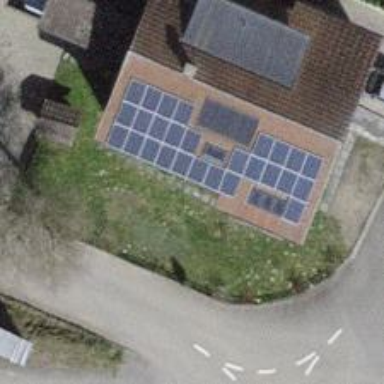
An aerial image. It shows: Solar power generator with photovoltaic panels.